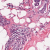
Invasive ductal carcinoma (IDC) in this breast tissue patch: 1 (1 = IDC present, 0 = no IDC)